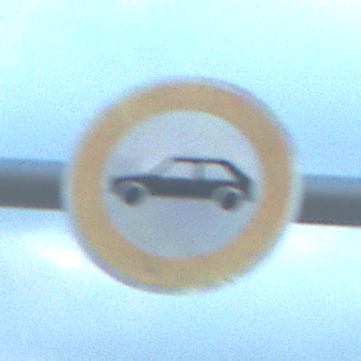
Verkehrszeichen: VerbotPersonenkraftwagen
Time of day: SunriseSunset
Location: Outdoor (Beach)
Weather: PartlyCloudy
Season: NotSpecified
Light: Natural